Question: I installed 'SQL SERVER 2008' then I create a database. Then I created a database diagram and received the following error:
'Specified Module cannot be Found. (MS Visual Database Tools)'

How can I resolve the error so a database diagram can be created?
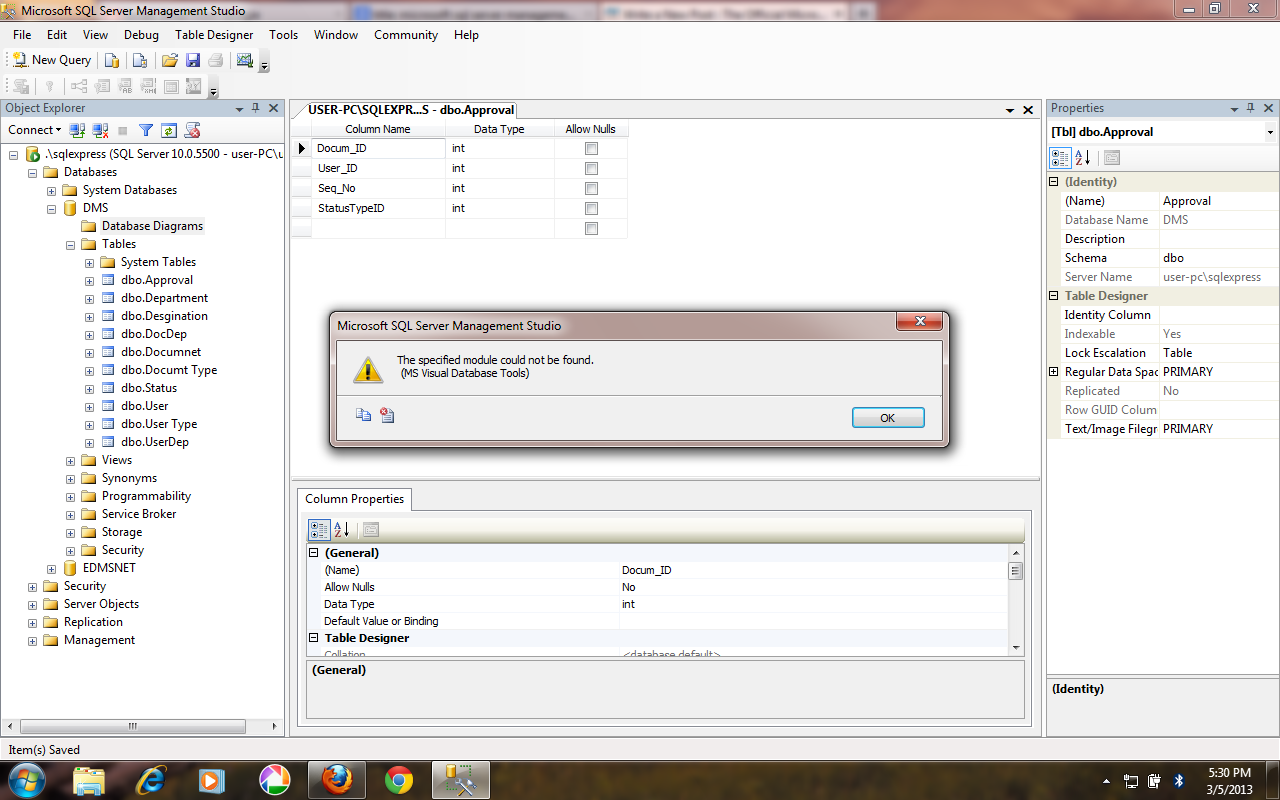
Answer: You can overcome this issue through the following steps:
1) Delete all files at the location.
'''
[x64] C:\Program Files (x86)\Common Files\microsoft shared\MSDesigners8
[x86] C:\Program Files\Common Files\microsoft shared\MSDesigners8Hi
'''
2) Copy and paste the below link in browser, go and download the file.
3) Extract the files and paste it int the previous location.
LINK : -> harshgupta71.blogspot.in/2013/02/the-specified-module-could-not-be-found.html